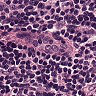
Metastatic tissue present: no